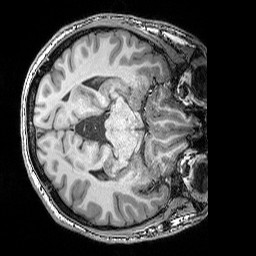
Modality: T1w
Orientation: axial
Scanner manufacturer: siemens
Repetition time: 2.25 s
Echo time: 0.00418 s